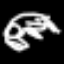
Label: frog